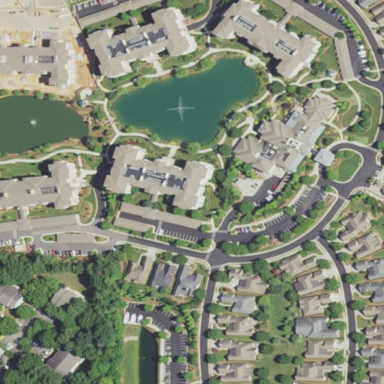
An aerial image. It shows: Residential area within neighborhood.